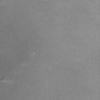
Label: dusty